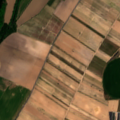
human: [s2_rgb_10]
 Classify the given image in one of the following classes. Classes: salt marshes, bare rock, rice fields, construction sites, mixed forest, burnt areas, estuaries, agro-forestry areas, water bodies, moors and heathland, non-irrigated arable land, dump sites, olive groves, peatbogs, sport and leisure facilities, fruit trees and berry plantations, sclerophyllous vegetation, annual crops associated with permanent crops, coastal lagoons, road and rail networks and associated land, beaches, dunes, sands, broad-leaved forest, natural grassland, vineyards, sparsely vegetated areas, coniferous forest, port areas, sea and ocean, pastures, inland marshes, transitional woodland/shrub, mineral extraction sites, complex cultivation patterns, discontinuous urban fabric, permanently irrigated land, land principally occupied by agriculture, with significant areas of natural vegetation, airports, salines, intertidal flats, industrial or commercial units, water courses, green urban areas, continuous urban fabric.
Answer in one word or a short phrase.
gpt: permanently irrigated land, vineyards, water courses